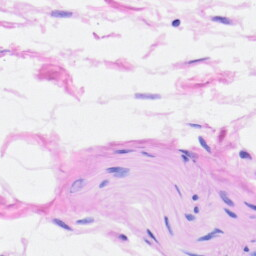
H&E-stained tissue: Heart